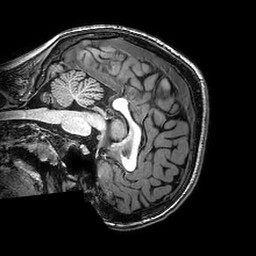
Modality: T1w
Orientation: sagittal
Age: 21
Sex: female
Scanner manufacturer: philips
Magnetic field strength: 3 T
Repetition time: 0.008284 s
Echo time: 0.00382 s